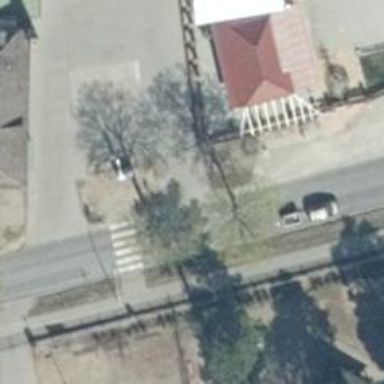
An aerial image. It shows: Zebra crossing that is uncontrolled.